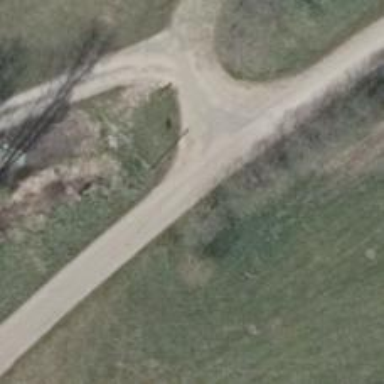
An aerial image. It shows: Unclassified road with asphalt surface that serves as bicycle path.